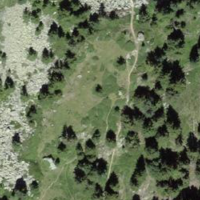
EUNIS habitat code: 43
Species observed at this site:
Phoenicurus ochruros
Nucifraga caryocatactes